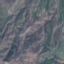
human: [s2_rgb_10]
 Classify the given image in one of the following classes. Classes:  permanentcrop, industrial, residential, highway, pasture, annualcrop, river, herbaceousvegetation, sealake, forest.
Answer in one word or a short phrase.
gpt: HerbaceousVegetation